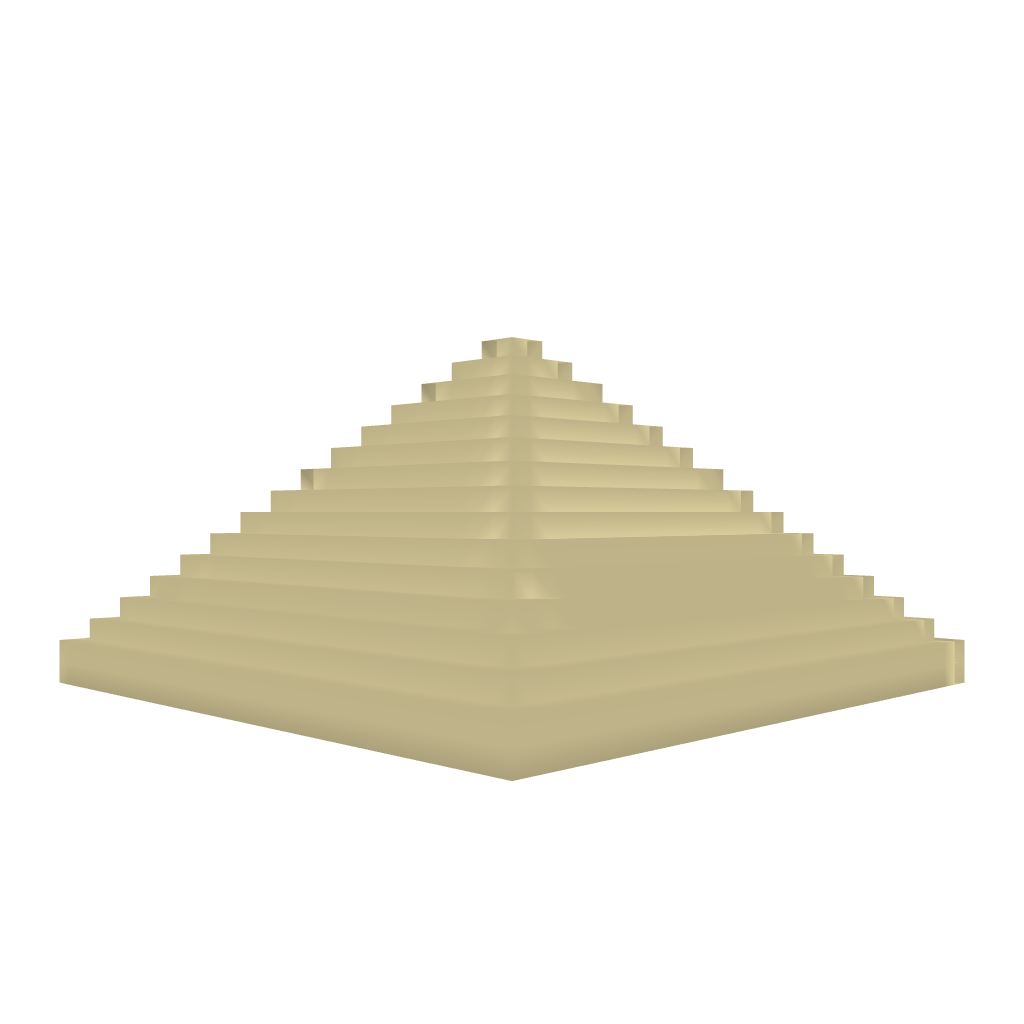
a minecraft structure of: Pyramid